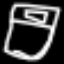
Label: bed